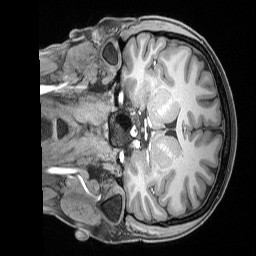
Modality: T1w
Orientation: coronal
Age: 23
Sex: female
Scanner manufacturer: siemens
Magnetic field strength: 3 T
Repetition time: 2.17 s
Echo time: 0.00169 s